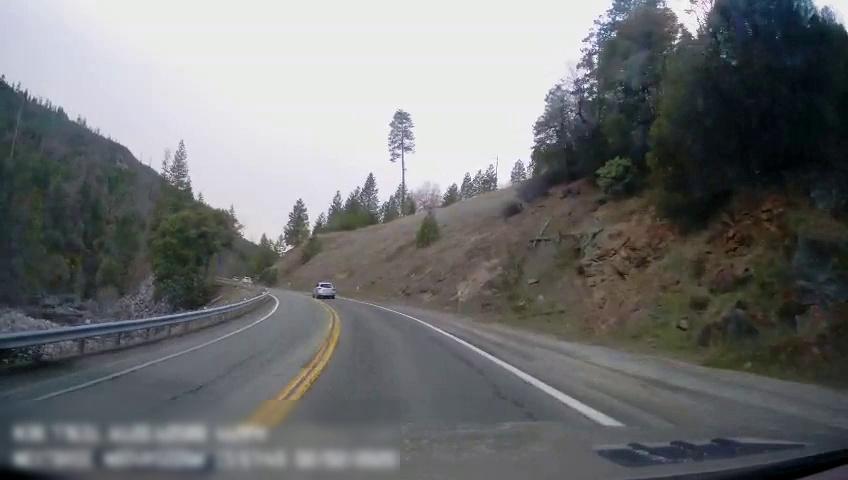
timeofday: Day
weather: Cloudy
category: Drivable Space
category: Vehicles | Car
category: Vehicles | SUV
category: Lanes | Current Lane
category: Lanes | Current Lane
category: Lanes | Opposite Lane